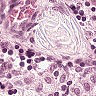
Metastatic tissue present: no